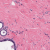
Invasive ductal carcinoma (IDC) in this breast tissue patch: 0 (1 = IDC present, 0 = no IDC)